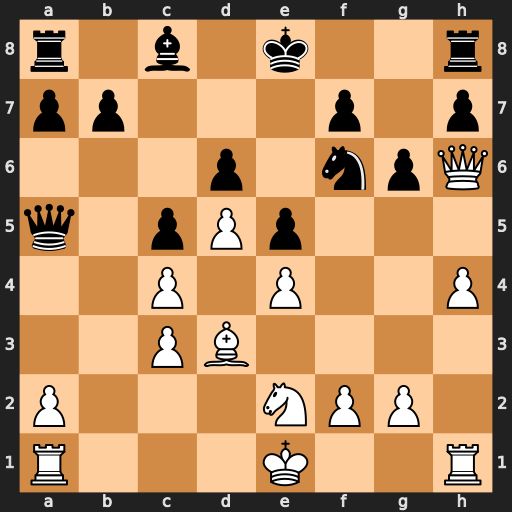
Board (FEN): r1b1k2r/pp3p1p/3p1npQ/q1pPp3/2P1P2P/2PB4/P3NPP1/R3K2R
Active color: w
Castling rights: KQkq
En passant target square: -
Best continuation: Qg7 Rg8 Qxf6